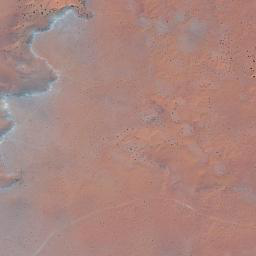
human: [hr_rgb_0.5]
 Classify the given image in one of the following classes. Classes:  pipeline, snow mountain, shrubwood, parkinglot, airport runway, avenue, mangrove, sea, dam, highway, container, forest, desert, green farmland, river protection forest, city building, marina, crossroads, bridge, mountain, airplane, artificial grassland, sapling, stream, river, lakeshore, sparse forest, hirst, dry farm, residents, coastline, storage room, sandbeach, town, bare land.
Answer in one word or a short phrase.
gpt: desert